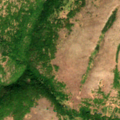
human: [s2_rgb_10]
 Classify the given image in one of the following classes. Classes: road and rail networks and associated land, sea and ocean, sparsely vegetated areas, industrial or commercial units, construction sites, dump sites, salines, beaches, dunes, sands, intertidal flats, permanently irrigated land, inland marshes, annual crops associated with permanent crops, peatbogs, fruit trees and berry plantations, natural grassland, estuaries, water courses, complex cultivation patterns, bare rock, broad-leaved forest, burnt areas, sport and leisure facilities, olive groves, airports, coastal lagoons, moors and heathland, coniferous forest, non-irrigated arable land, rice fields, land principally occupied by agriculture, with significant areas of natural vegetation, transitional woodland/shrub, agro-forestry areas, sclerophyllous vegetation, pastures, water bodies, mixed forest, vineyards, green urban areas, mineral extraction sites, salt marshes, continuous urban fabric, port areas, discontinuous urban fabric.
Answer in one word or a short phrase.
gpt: broad-leaved forest, natural grassland, transitional woodland/shrub